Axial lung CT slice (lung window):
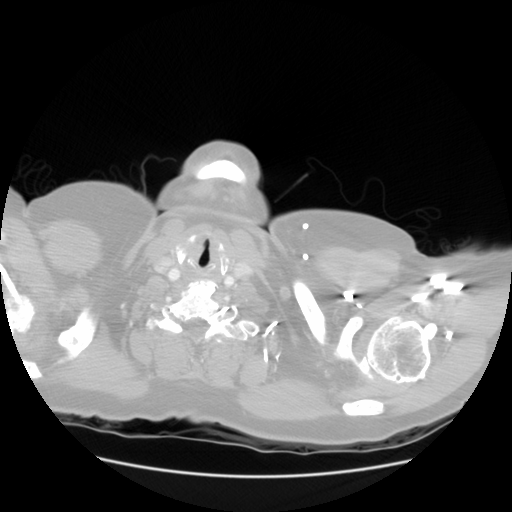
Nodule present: no